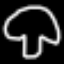
Label: mushroom